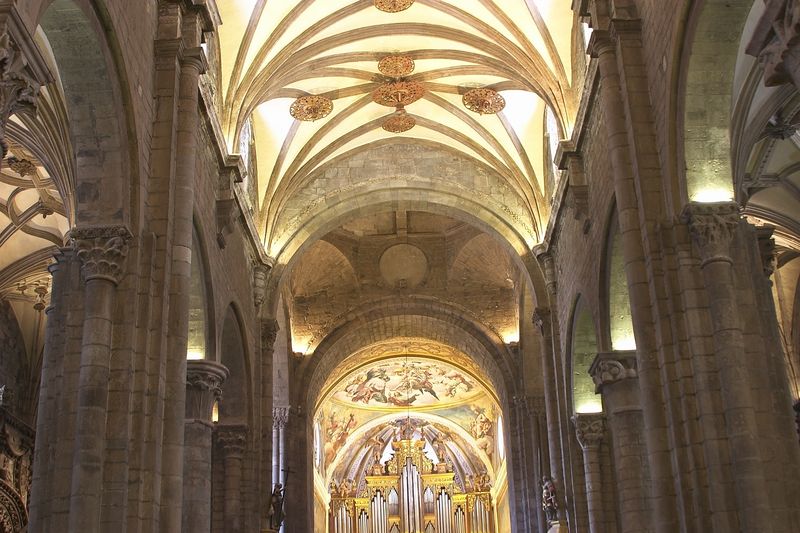
Titel: Kathedrale in Jaca
Standort: Jaca, Kathedrale (EU - E)
Schlagwörter: gott, hell, licht, stützen, säule, säulen, malerei, architektur, kirche, gold, decke, innen, gotik, bogen, pilaster, kuppel, dekor, foto, bögen, gang, gewölbe, kreuz, rippen, kathedrale, kapitell, photo, kreuzrippen, kreuzrippengewölbe, orgel, apsis, chor, fresko, sakral, sakralbau, tonne, deckenmalerei, vierung, orgelpfeifen, netzgewölbe, orgen, trompen